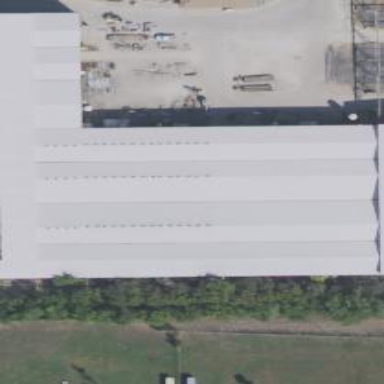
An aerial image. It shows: Industrial building.